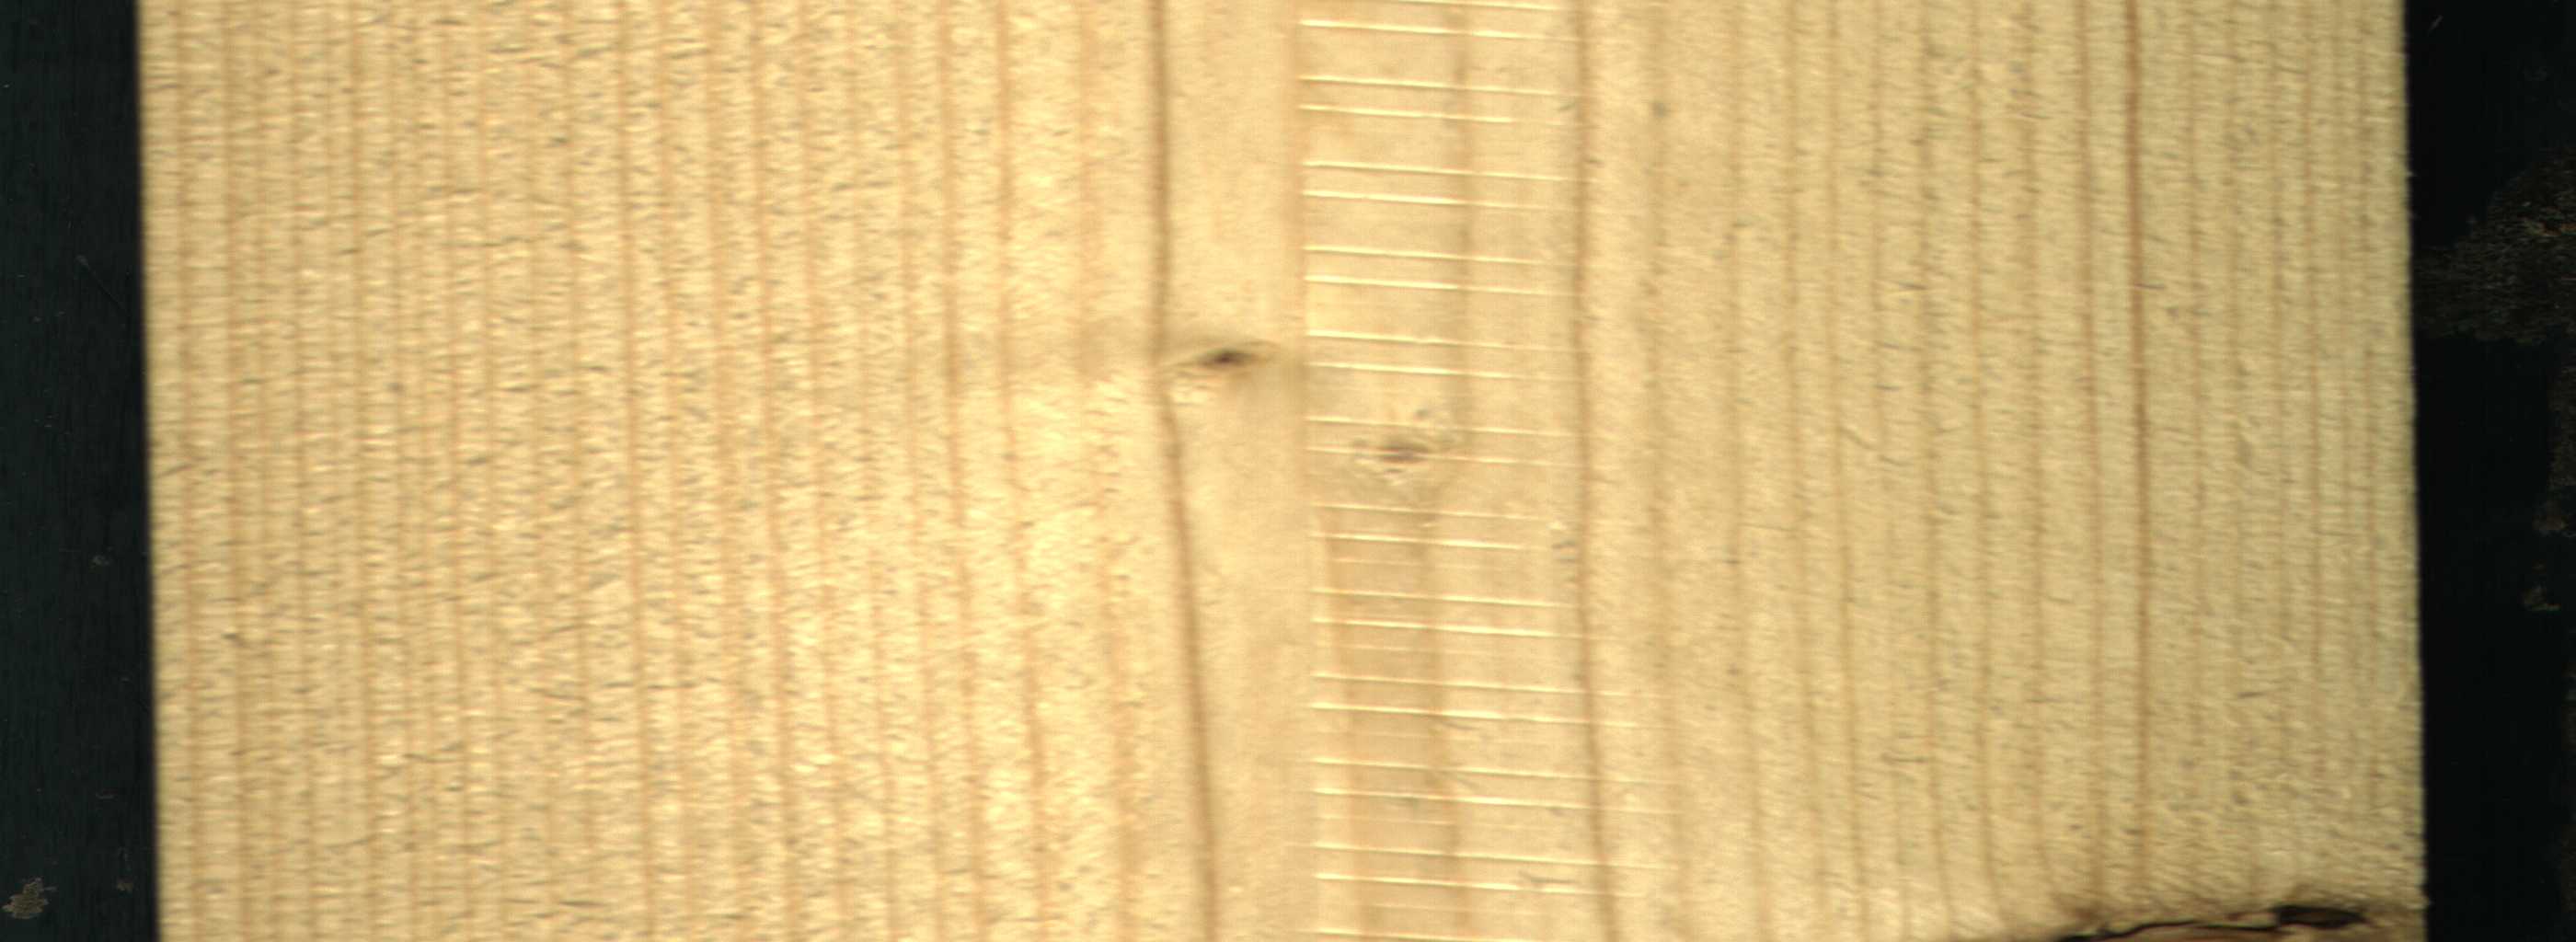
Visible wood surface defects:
Dead_Knot